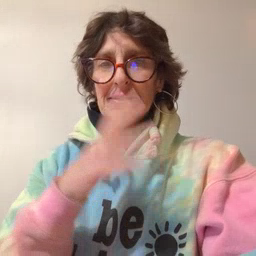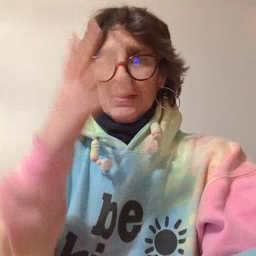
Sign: sleep